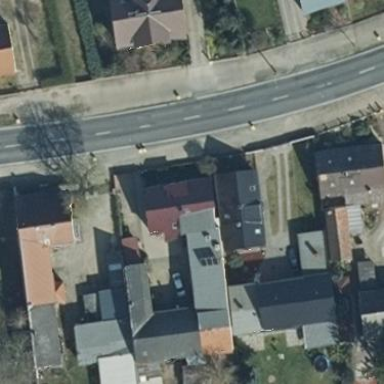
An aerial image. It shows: Residential building.